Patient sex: F
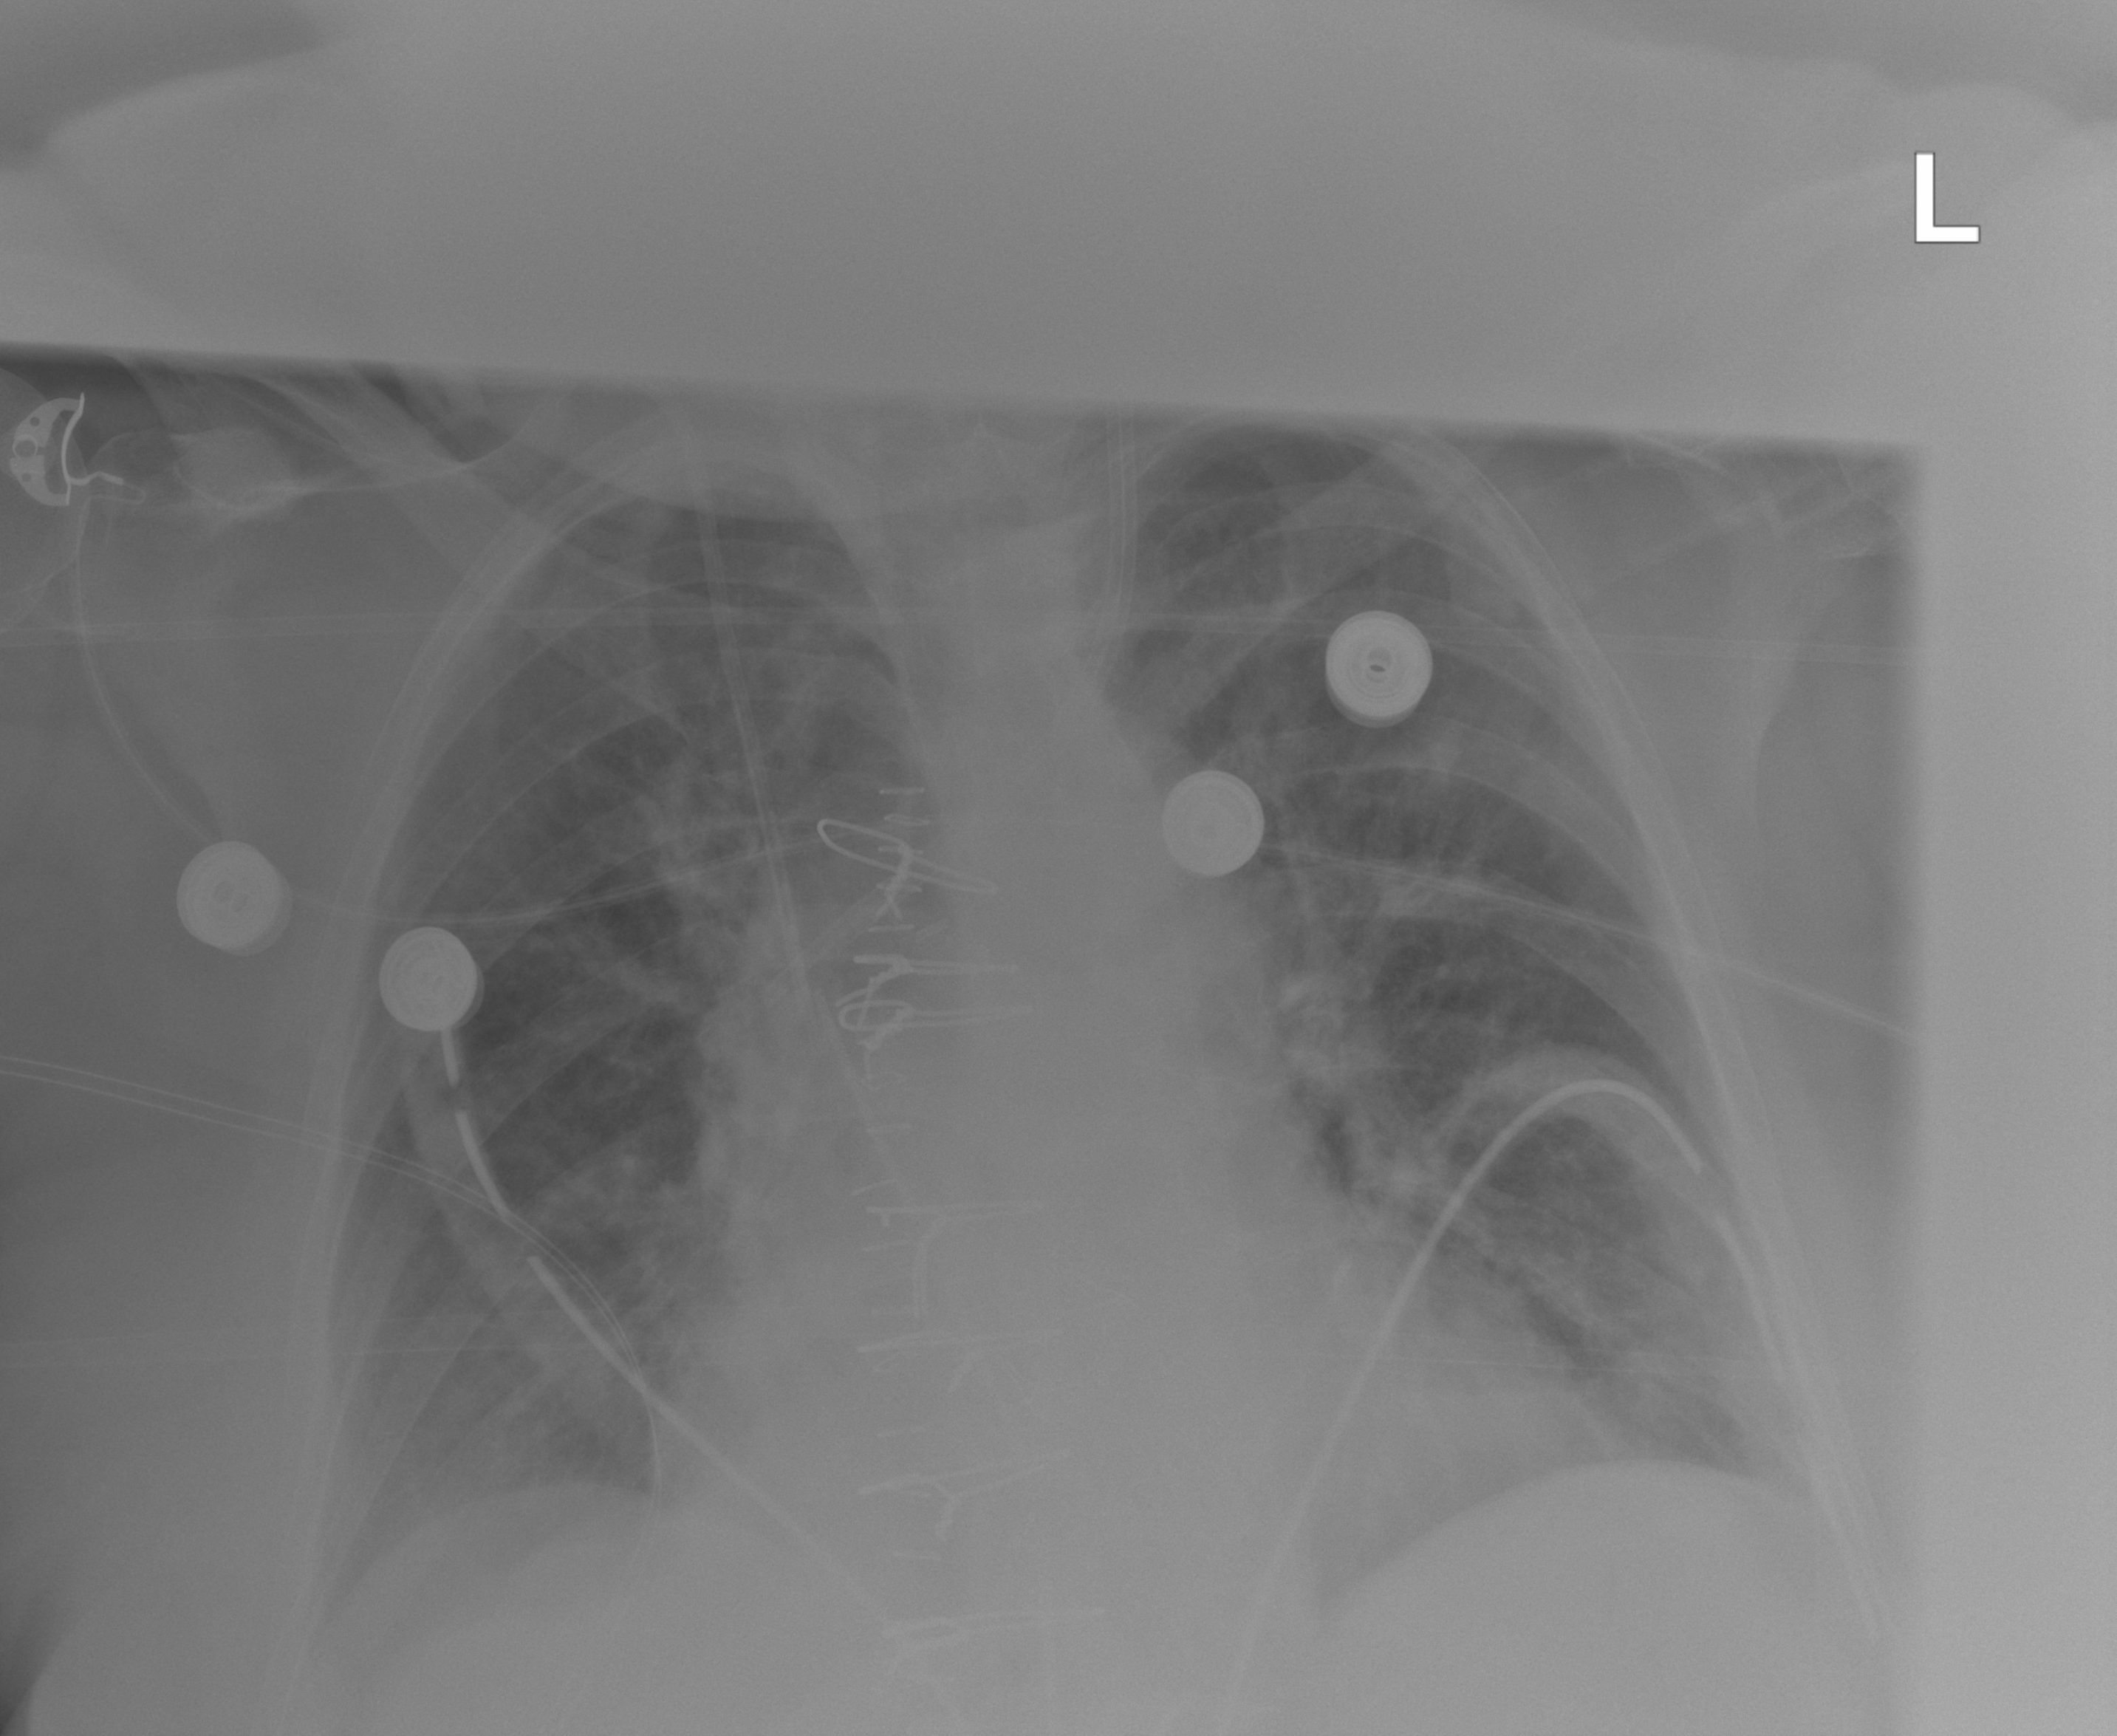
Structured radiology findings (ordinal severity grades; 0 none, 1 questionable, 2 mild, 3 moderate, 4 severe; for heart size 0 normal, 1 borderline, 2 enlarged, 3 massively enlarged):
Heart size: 2
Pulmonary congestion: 2
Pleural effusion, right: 0
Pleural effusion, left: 0
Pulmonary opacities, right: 2
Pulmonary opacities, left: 2
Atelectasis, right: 2
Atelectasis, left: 2